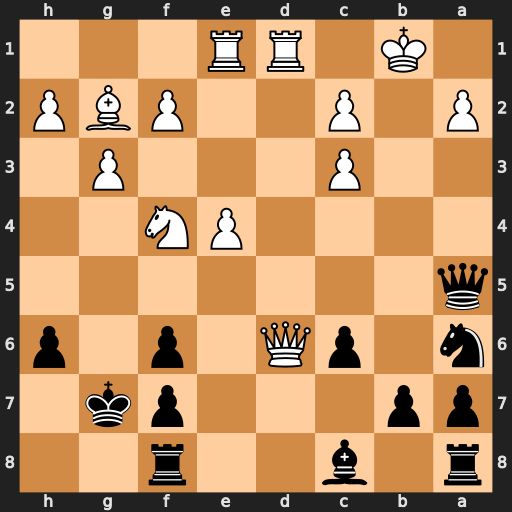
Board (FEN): r1b2r2/pp3pk1/n1pQ1p1p/q7/4PN2/2P3P1/P1P2PBP/1K1RR3
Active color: b
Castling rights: -
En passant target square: -
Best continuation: Bg4 e5 fxe5